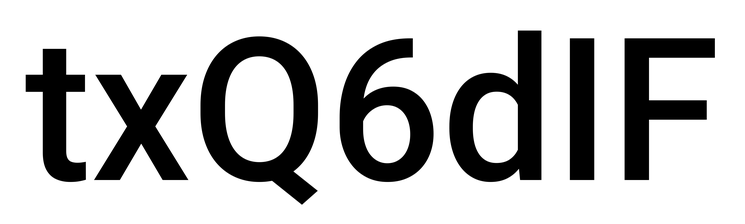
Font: Roboto_Medium